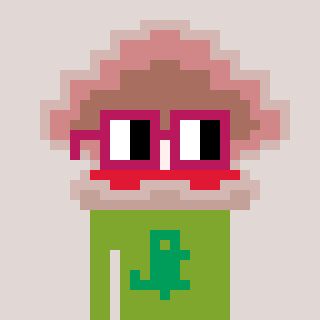
a pixel art character with square dark red glasses, a oyster-shaped head and a slimegreen-colored body on a warm background